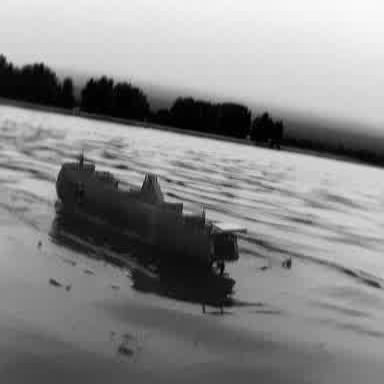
There is a container_ship in the infrared image.